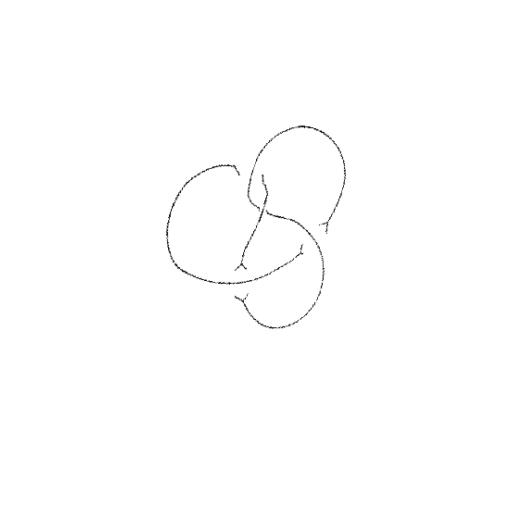
Crossing number: 4